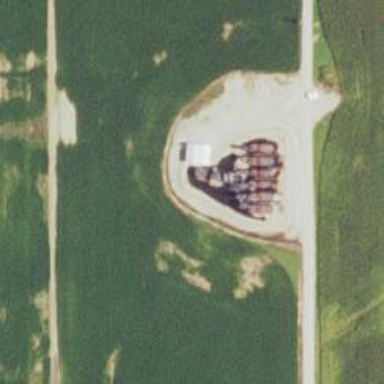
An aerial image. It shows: Storage tank with man-made structure.